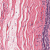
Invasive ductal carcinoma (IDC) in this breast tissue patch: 0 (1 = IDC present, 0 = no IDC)